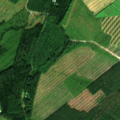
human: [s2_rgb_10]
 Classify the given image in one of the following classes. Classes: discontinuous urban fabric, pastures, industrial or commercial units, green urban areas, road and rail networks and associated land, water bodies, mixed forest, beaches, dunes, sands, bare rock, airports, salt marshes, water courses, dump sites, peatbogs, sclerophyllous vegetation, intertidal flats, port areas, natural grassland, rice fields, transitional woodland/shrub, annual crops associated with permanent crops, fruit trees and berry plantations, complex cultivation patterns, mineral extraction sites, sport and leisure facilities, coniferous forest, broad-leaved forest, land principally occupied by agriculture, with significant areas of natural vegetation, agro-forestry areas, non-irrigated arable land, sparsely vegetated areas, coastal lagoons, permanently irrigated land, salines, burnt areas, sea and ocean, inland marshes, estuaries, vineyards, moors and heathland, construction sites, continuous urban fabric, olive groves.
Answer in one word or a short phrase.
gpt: non-irrigated arable land, coniferous forest, mixed forest, transitional woodland/shrub